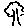
Label: tree